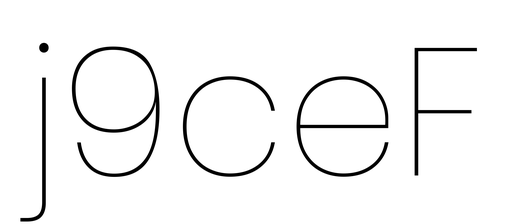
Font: Poppins-Thin